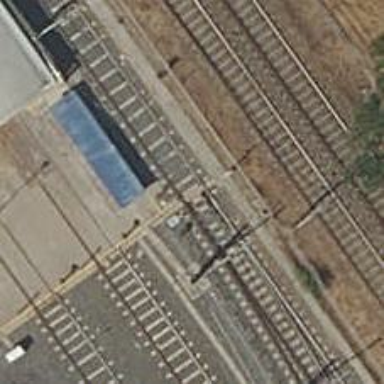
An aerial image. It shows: Railway switch.